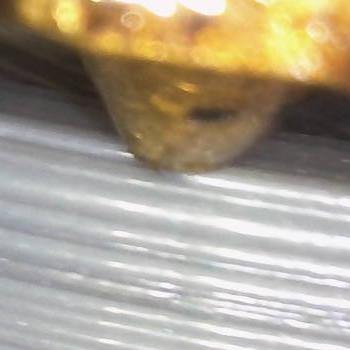
Flow rate: 88%